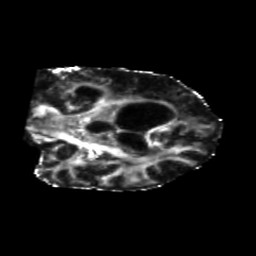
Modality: FA
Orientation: coronal
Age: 65
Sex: female
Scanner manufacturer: siemens
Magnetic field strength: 3 T
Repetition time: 5.25 s
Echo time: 0.08 s